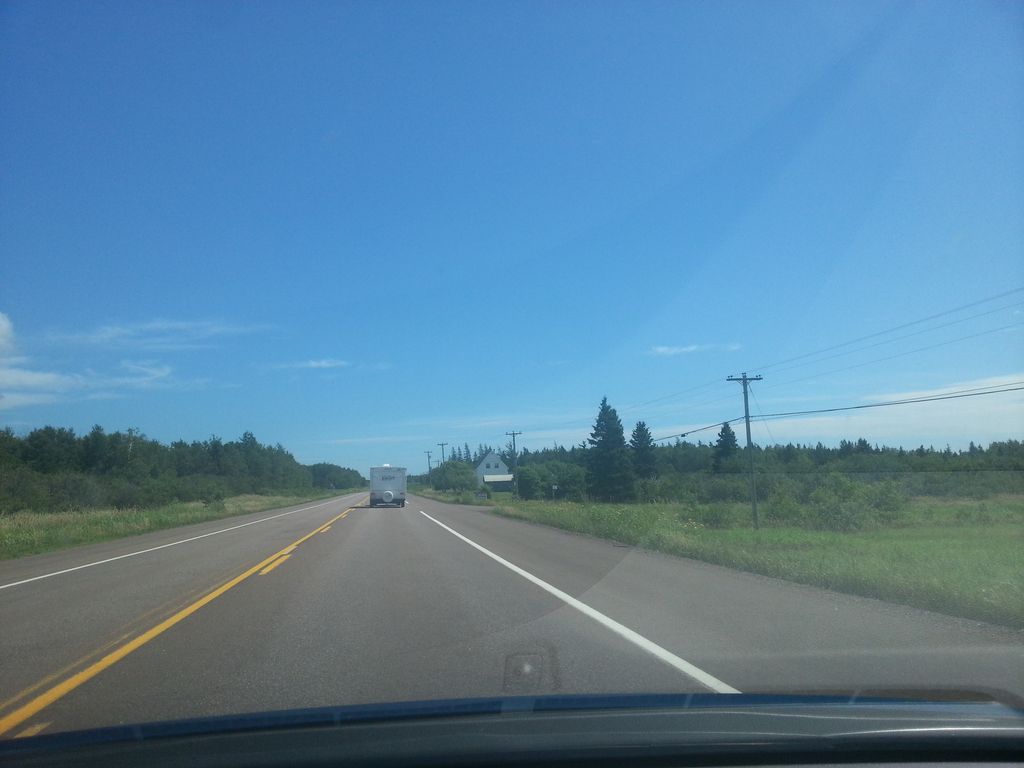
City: charlottetown